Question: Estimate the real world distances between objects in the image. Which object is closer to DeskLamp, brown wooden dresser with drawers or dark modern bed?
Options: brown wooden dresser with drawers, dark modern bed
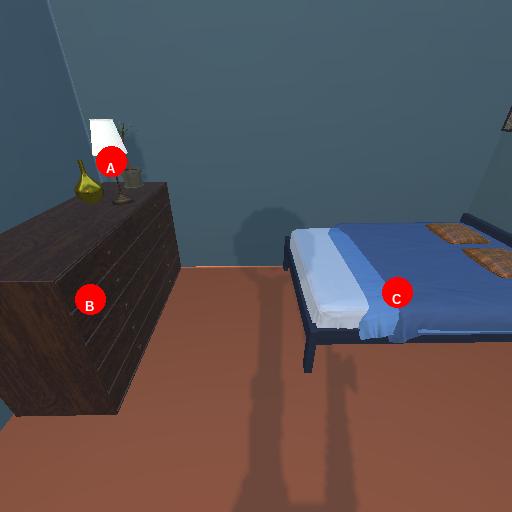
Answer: brown wooden dresser with drawers